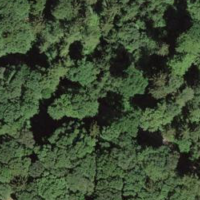
EUNIS habitat code: 41
Species observed at this site:
Impatiens parviflora